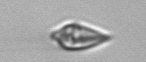
Label: Oxytoxum